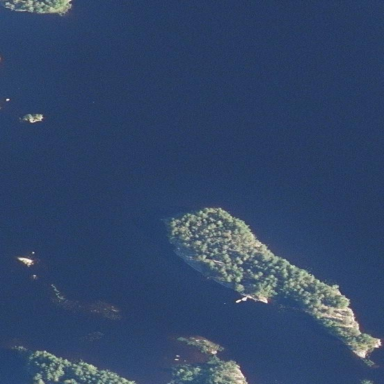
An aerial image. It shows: Islet.